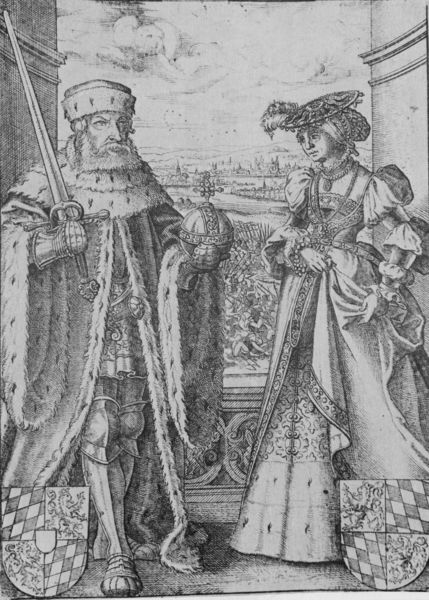
Titel: Bildnis von Ludovicus VI
Künstler: Jost Amman
Institution: (Seriendruck)
Schlagwörter: baum, feder, himmel, mann, schatten, umhang, wolken, landschaft, stadt, frau, handschuh, hintergrund, hut, kleid, licht, schmuck, zeichnung, ausblick, dame, gebäude, hund, muster, rock, bart, mütze, architektur, hermelin, kleidung, kragen, pelz, ärmel, bildnis, herr, portrait, porträt, gewand, mantel, reich, paar, krone, apfel, balkon, herrschaft, kette, mauer, grafik, graphik, kaiser, könig, robe, edel, bayern, kreuz, druck, radierung, stich, schwarzweiß, schwert, waffe, herrscher, rüstung, wappen, raute, gesims, königin, kupferstich, herscher, insignien, zepter, szepter, kurfürst, reichsapfel, pelzumhang, raffen, reichsinsignien, wittelsbach, zobel, a, wappern, machtsymbole